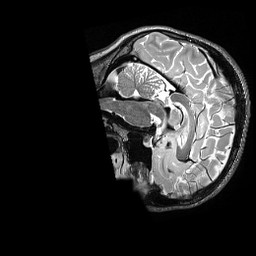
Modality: T2w
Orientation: sagittal
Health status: healthy
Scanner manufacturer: siemens
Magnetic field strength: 3 T
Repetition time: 3.2 s
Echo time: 0.565 s